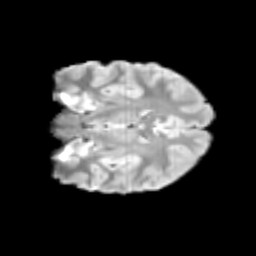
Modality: T2w
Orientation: coronal
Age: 9
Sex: male
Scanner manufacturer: siemens
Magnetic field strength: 3 T
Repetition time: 3.8 s
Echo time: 0.07 s